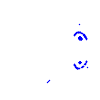
Particle: kaon